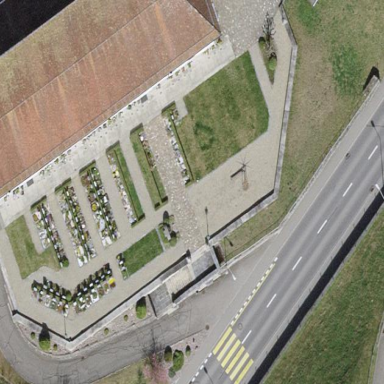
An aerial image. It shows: Cemetery.